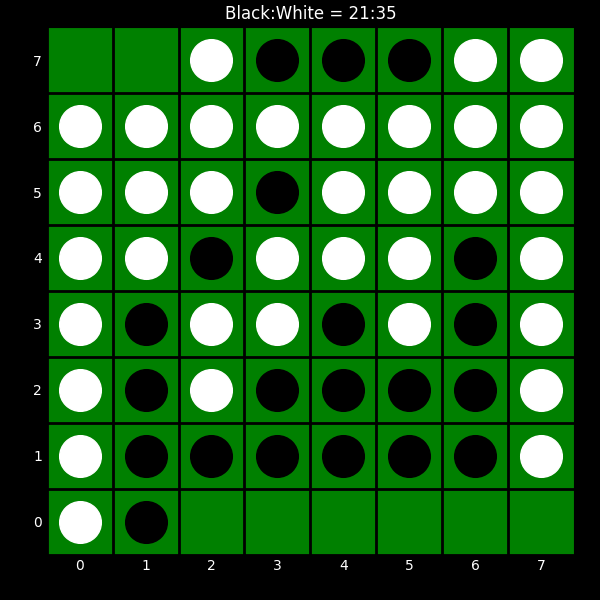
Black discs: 21
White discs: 35